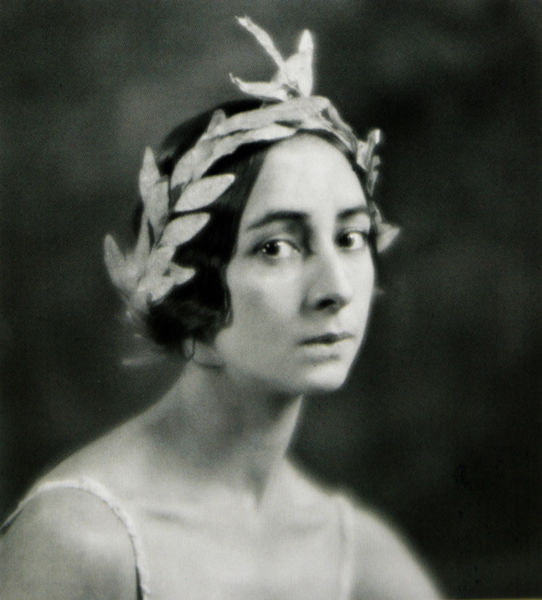
Titel: Olga Spessivtseva als Aurora in "Die schlafende Prinzessin"
Künstler: E.O. Hoppé
Standort: Los Angeles
Institution: Curatorial Assistance
Schlagwörter: blätter, haut, schatten, weiß, mädchen, frau, frisur, grau, haar, hintergrund, licht, mund, nase, ohr, schmuck, schwarz, stirn, blick, jung, augen, gesicht, bildnis, hals, portrait, porträt, haare, kostüm, theater, tänzerin, diadem, kinn, lippen, locken, schulter, schultern, schön, ballett, wasserwelle, sport, ernst, brauen, büste, glanz, pupillen, mimik, wange, lider, schauspiel, foto, fotografie, photographie, torso, schwarzweiß, haarkranz, allegorie, kranz, lorbeer, lorbeerkranz, sieg, nasenloch, pupille, photo, rolle, seitenblick, halbprofil, kehle, schlüsselbein, träger, aufnahme, siegeskranz, schauspielerin, ruhm, lorbeere, lichtbild, bearbeitet, spaghettiträger, mimin, sugenbrau